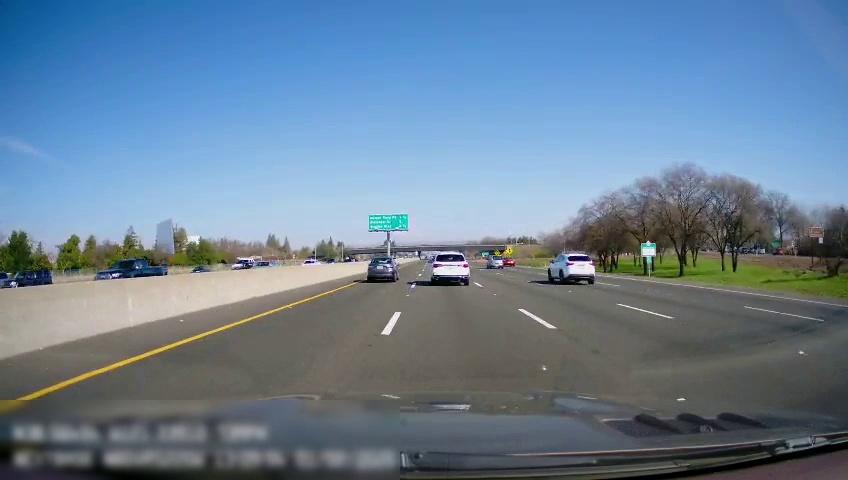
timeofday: Day
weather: Sunny
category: Drivable Space
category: Vehicles | SUV
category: Vehicles | SUV
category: Vehicles | Truck
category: Vehicles | Car
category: Vehicles | SUV
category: Vehicles | Car
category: Vehicles | Car
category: Vehicles | Car
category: Vehicles | Car
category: Vehicles | SUV
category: Vehicles | Car
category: Vehicles | Car
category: Vehicles | Van
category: Lanes | Alternate Lane
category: Lanes | Current Lane
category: Lanes | Current Lane
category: Lanes | Alternate Lane
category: Lanes | Alternate Lane
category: Lanes | Alternate Lane
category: Traffic | Signs
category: Traffic | Signs